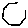
Label: hexagon